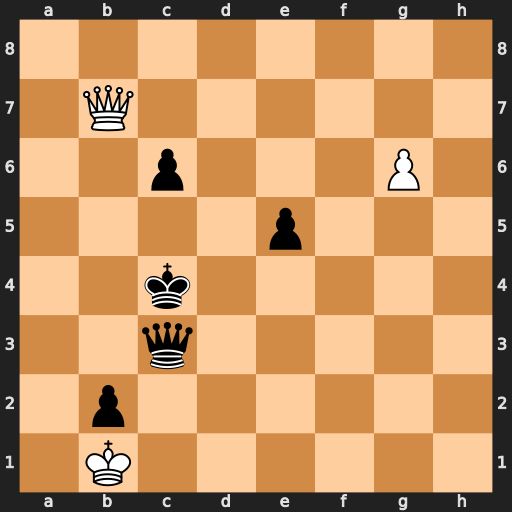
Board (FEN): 8/1Q6/2p3P1/4p3/2k5/2q5/1p6/1K6
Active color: w
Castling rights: -
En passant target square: -
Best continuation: Qxc6+ Kb3 Qxc3+ Kxc3 g7 e4 g8=Q